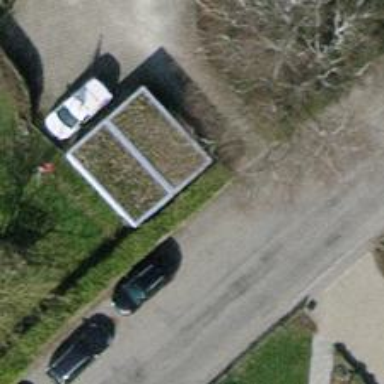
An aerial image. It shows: Hedge acting as barrier.